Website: macys
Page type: account-selection
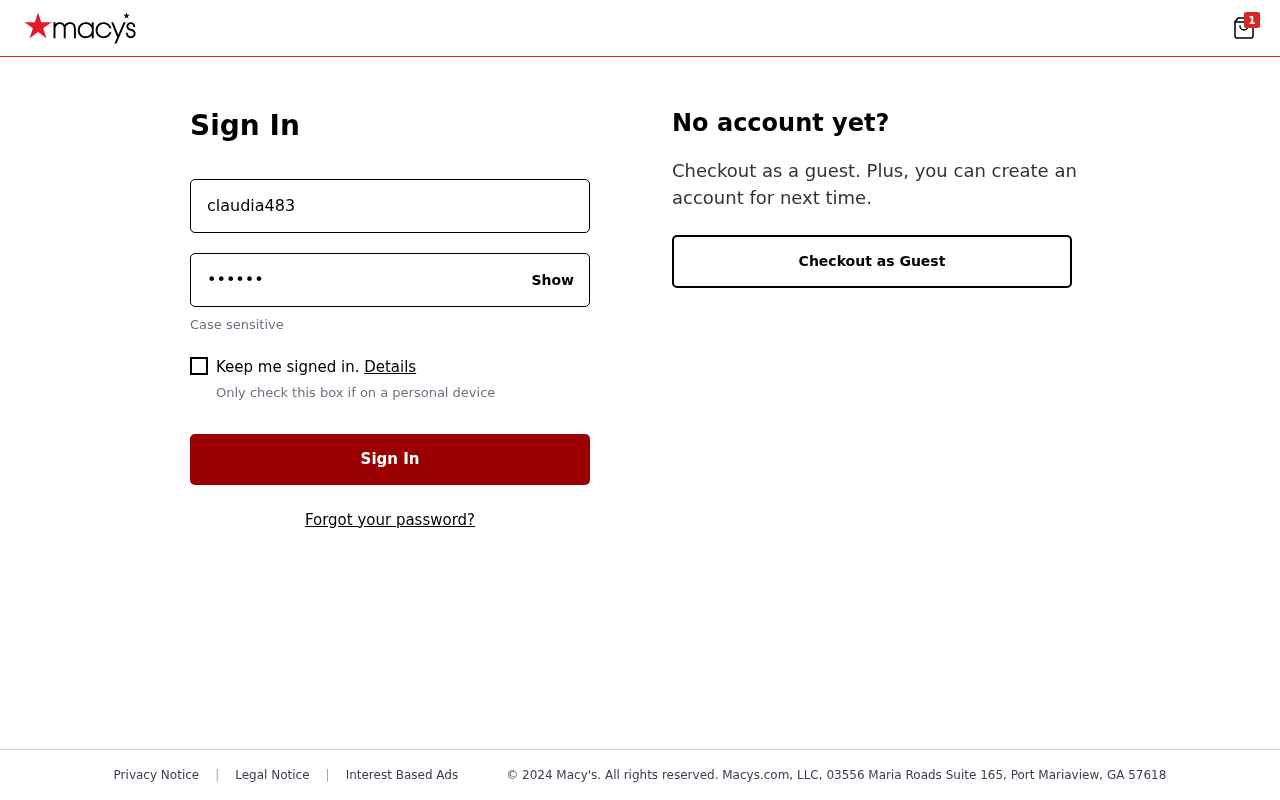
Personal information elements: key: PII_LOGIN_USERNAME
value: claudia483
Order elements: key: ORDER_NUM_ITEMS
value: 1